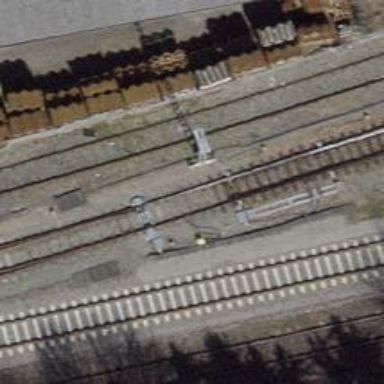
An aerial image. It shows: Railway switch.